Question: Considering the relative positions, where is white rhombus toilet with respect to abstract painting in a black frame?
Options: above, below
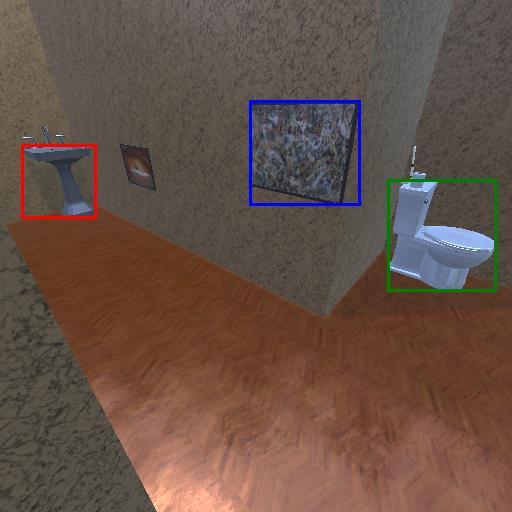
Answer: above